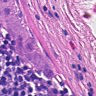
Metastatic tissue present: yes